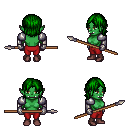
a pixel art fantasy rpg character, female body template, orc, green skin, steel arm armor, red pants, green long bangs hairstyle, metal gloves, maroon shoes, spear, four views (front, back, left, right), 2x2 character sprite sheet, small pixel art, hard edges, no anti-aliasing